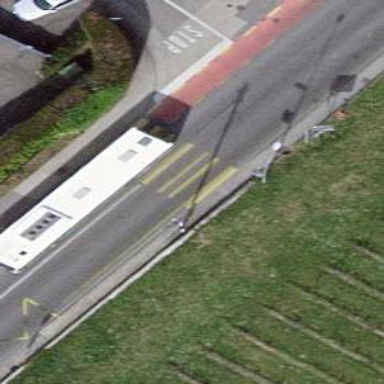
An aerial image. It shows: Secondary road with asphalt surface.